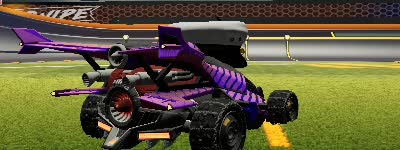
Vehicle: aftershock